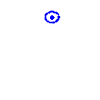
Particle: proton